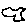
Label: bird